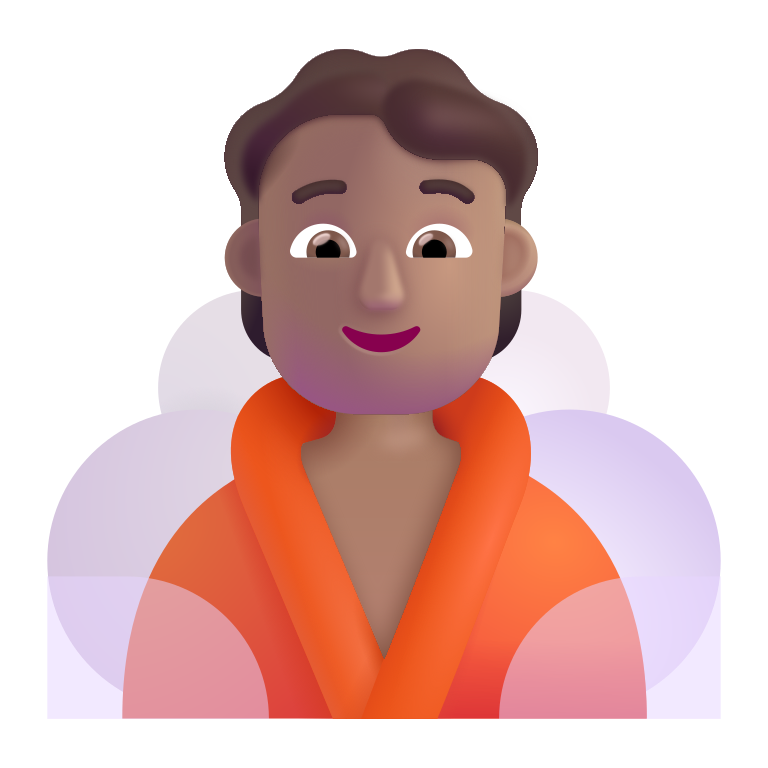
person in steamy room color